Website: apple
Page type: customer-info-address
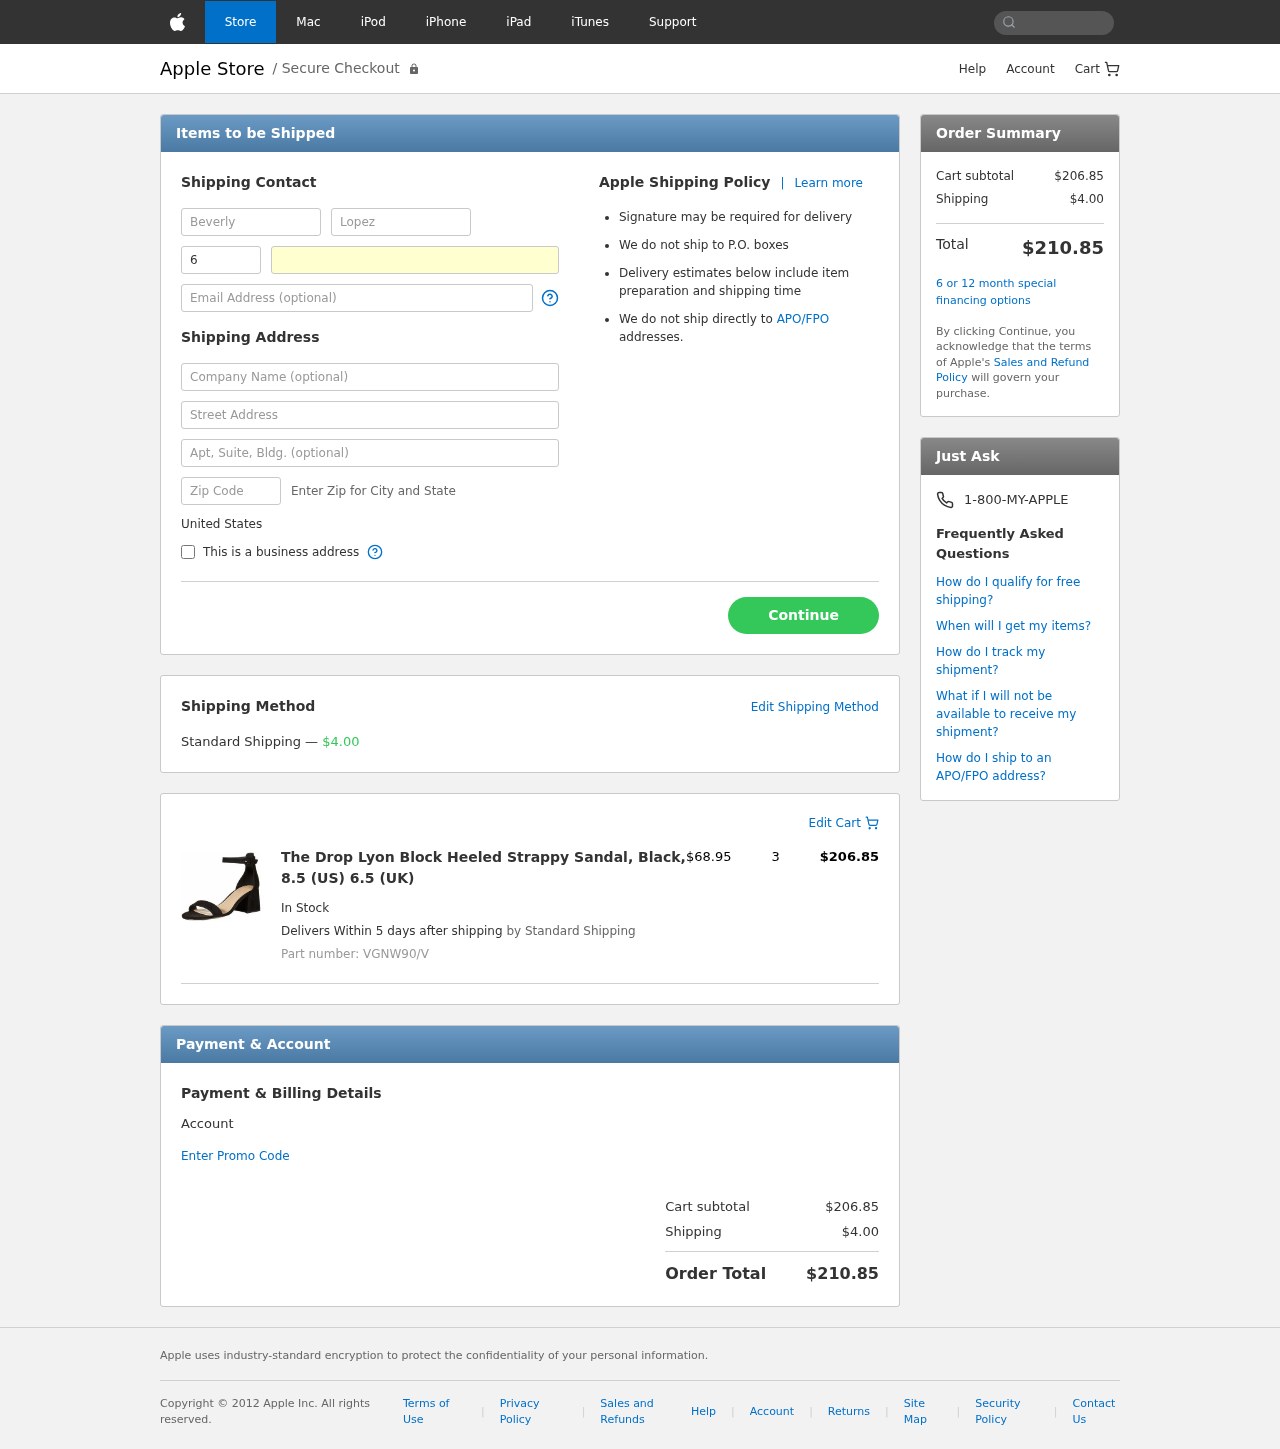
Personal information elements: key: PII_COUNTRY
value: United States
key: PII_FIRSTNAME
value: Beverly
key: PII_LASTNAME
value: Lopez
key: PII_PHONE_AREA
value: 641
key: PII_PHONE_LINE
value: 7800
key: PII_EMAIL
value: blopez@hotmail.com
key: PII_STREET
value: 7693 Peterson Shoal Apt. 687
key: PII_STREET2
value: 813 Ashley Mission Suite 226
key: PII_POSTCODE
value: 26770
Product elements: key: PRODUCT1_NAME
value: The Drop Lyon Block Heeled Strappy Sandal, Black, 8.5 (US) 6.5 (UK)
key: PRODUCT1_PRICE
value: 68.95
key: PRODUCT1_QUANTITY
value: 3
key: PRODUCT1_SKU
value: VGNW90/V
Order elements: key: ORDER_SHIPPING_COST
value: $4.00
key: ORDER_ITEM_TOTAL
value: $206.85
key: ORDER_SUBTOTAL
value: $206.85
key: ORDER_TOTAL
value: $210.85